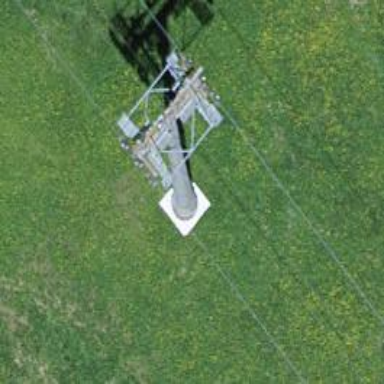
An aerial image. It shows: Pylon used for aerialway.